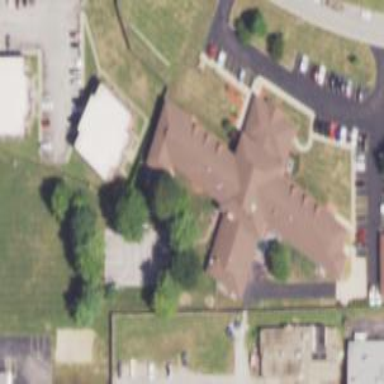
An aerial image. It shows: Healthcare clinic is depicted in the image.